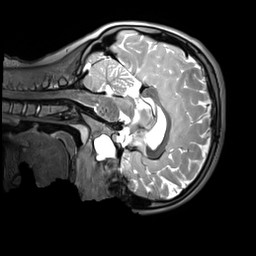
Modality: T2w
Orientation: sagittal
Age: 12
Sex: male
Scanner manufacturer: siemens
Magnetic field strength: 3 T
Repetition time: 3.2 s
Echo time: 0.408 s